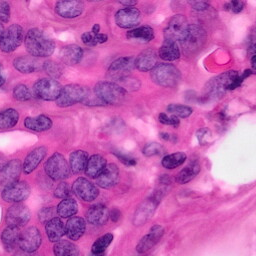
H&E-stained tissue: Pancreatic